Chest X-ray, AP view. Patient: 30 years old, sex F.
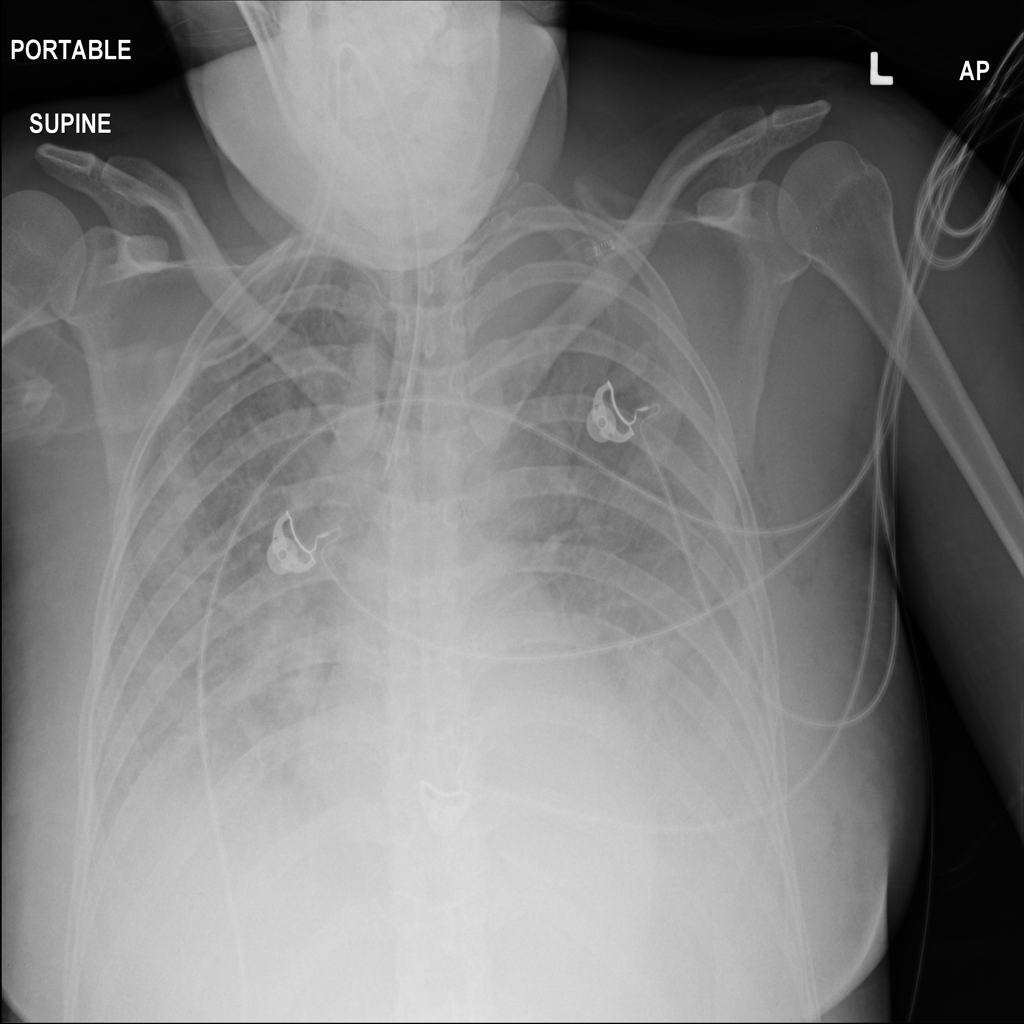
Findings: Edema, Effusion